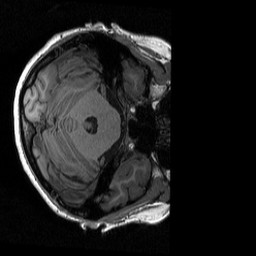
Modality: T1w
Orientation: axial
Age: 26
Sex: female
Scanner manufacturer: siemens
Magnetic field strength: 3 T
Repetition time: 2.3 s
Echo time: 0.00298 s